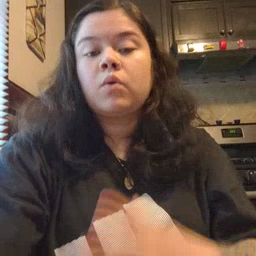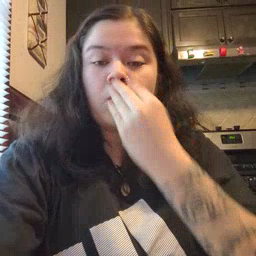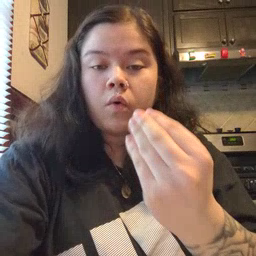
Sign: wolf